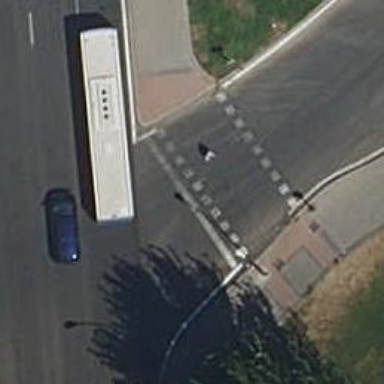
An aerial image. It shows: Crossing with traffic signals.